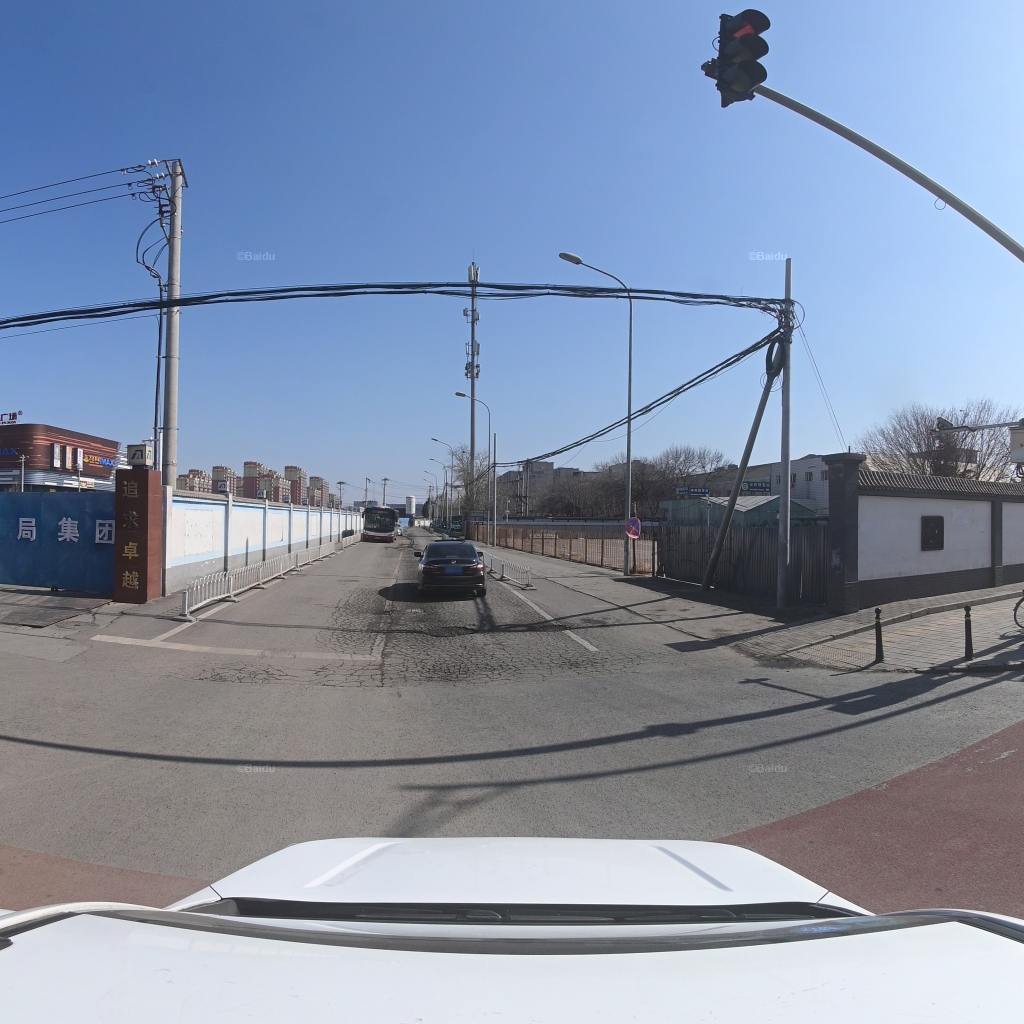
Region: Fengtai
Road damage annotations: alligator crack